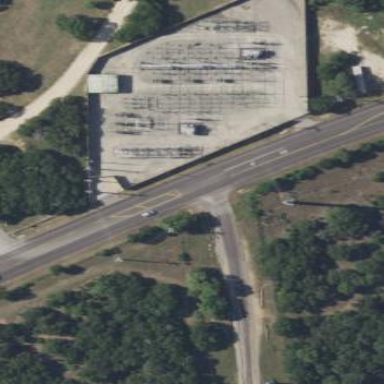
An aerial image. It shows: Distribution power substation surrounded by wall.